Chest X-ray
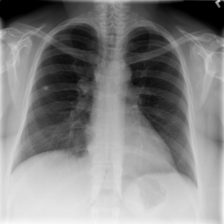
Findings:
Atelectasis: negative
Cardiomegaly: negative
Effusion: negative
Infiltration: negative
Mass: negative
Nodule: negative
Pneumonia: negative
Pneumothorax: negative
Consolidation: negative
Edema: negative
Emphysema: negative
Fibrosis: negative
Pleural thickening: negative
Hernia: negative